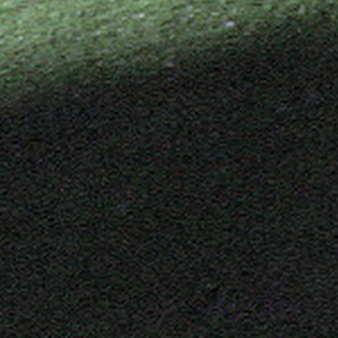
Label: other